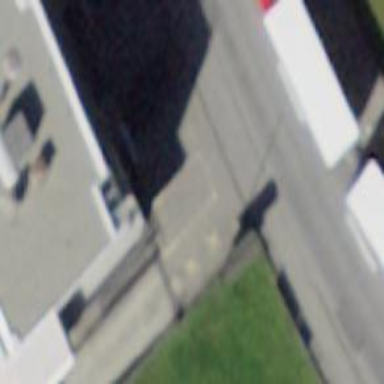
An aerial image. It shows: Restaurant.